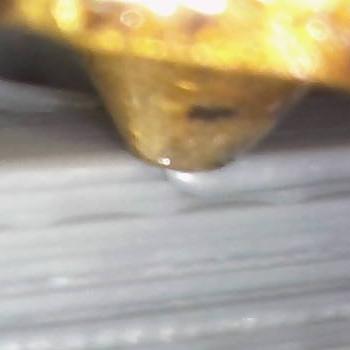
Flow rate: 162%